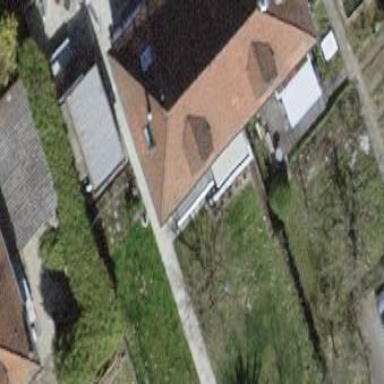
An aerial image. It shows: Semi-detached house.